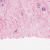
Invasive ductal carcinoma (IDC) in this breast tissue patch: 0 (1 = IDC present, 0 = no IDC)